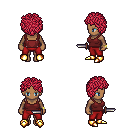
a pixel art fantasy rpg character, female body template, human, dark skin, maroon pirate shirt, red pants, ruby red curly afro hairstyle, bracelets, gold boots, dagger, four views (front, back, left, right), 2x2 character sprite sheet, small pixel art, hard edges, no anti-aliasing